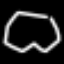
Label: octagon